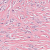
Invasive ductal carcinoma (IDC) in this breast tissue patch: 1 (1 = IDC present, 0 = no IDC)